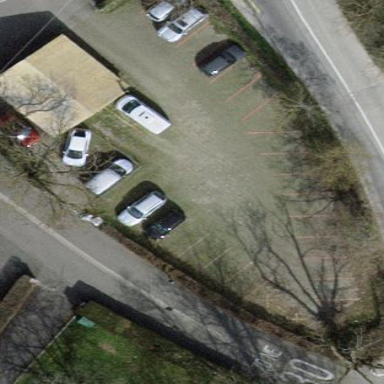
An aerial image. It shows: Paved parking area.